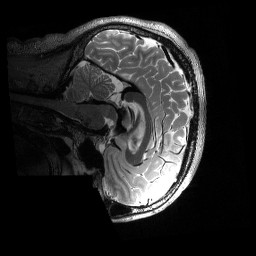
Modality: T2w
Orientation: sagittal
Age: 36
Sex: male
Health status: ill
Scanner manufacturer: siemens
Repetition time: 3.2 s